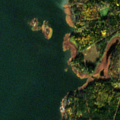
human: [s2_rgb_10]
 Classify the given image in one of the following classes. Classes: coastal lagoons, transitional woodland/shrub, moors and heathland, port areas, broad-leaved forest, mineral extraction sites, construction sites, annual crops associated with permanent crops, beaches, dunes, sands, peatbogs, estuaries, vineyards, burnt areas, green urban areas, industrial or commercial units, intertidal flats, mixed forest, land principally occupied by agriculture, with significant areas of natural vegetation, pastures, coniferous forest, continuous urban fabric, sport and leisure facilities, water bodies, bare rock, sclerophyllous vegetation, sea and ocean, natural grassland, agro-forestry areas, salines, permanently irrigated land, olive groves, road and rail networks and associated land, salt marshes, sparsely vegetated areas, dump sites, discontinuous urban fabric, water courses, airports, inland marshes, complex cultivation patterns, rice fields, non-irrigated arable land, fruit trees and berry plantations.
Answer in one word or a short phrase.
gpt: mixed forest, sea and ocean